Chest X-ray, PA view. Patient: 59 years old, sex M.
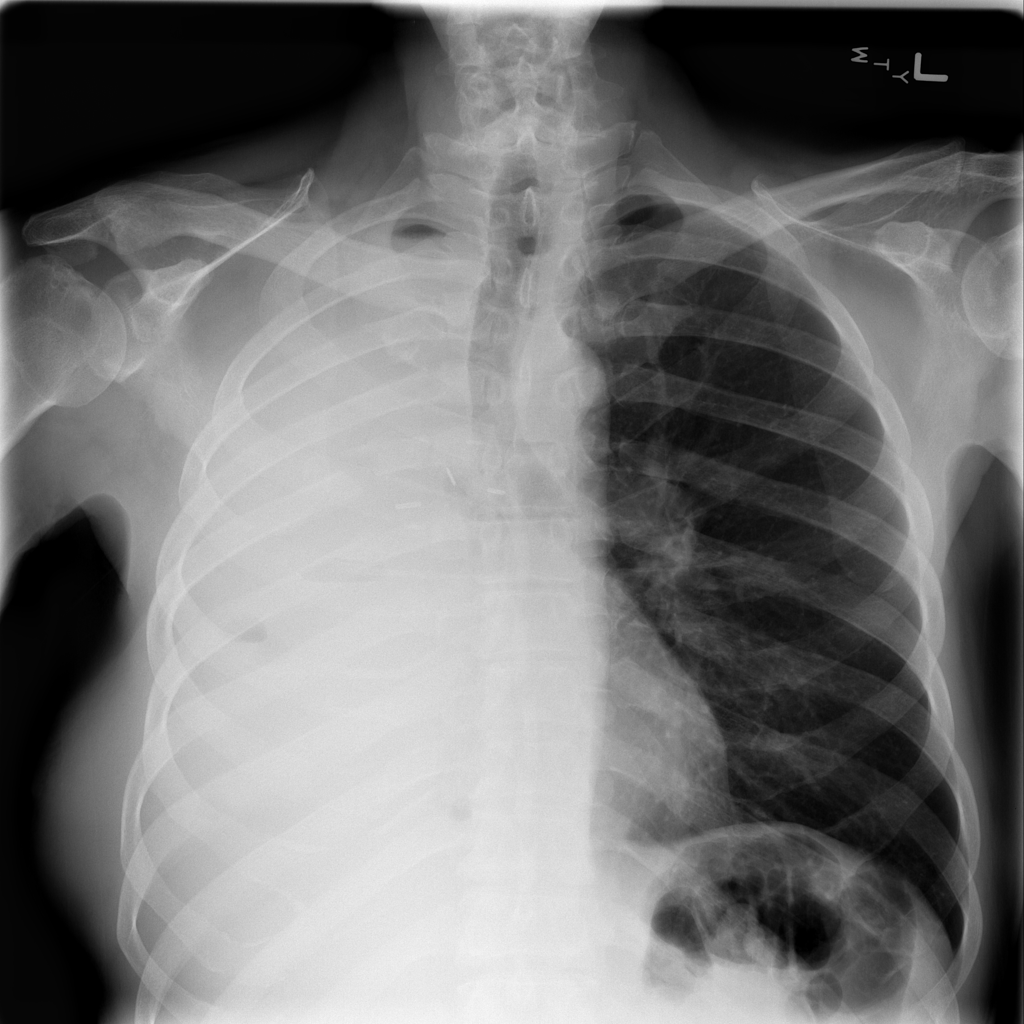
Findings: No Finding